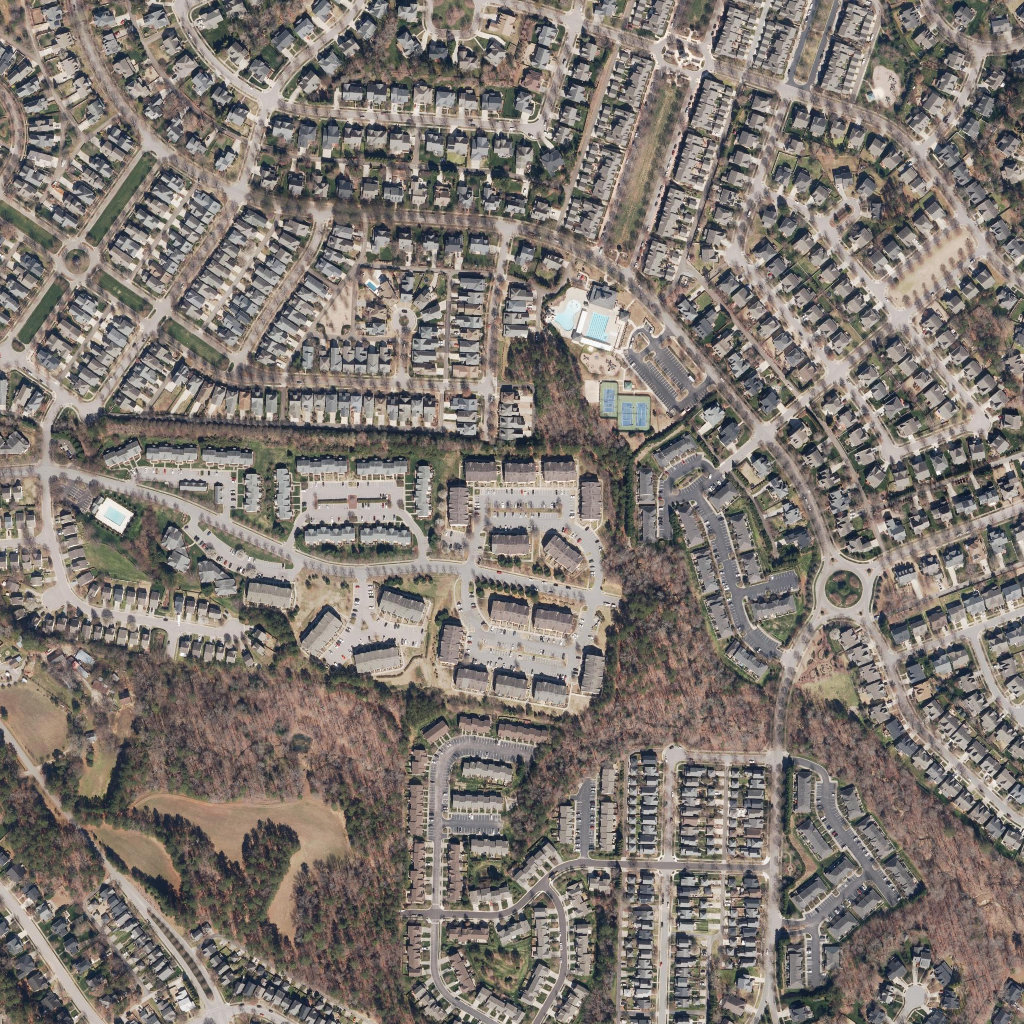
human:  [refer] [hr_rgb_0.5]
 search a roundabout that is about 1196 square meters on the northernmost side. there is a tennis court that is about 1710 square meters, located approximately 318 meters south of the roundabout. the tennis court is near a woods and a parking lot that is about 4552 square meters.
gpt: <box>[[63, 3, 69, 7, 0]]</box>

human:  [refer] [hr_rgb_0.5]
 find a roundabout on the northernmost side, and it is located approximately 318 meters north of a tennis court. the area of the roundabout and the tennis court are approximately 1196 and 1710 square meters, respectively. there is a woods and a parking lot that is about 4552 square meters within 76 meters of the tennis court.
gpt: <box>[[63, 3, 69, 7, 0]]</box>

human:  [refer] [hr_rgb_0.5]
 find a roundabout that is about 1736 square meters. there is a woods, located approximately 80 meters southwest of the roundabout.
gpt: <box>[[79, 54, 85, 60, 0]]</box>

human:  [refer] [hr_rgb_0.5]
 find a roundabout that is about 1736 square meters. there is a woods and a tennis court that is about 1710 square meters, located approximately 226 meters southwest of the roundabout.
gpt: <box>[[79, 54, 85, 60, 0]]</box>

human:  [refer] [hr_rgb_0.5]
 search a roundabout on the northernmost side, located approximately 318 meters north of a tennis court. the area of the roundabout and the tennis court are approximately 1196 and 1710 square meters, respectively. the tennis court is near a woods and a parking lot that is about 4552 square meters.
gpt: <box>[[63, 3, 69, 7, 0]]</box>

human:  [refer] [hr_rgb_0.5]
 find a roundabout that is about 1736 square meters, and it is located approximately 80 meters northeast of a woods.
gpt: <box>[[79, 54, 85, 60, 0]]</box>

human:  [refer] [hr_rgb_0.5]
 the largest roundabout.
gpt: <box>[[79, 54, 85, 60, 0]]</box>